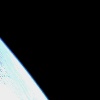
Label: space